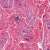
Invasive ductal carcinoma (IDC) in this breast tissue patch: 0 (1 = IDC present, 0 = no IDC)